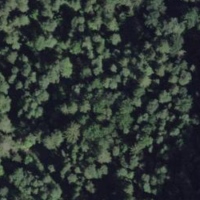
EUNIS habitat code: 43
Species observed at this site:
Melanchra persicariae
Acronicta rumicis
Hypena proboscidalis
Euchalcia variabilis
Syngrapha ain
Autographa gamma
Mythimna conigera
Euplagia quadripunctaria
Calamia tridens
Craniophora ligustri
Acronicta euphorbiae
Alcis repandata
Biston betularia
Anaplectoides prasina
Hoplodrina superstes